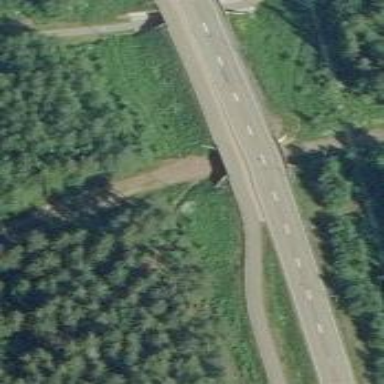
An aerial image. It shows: Bridge over cycleway.